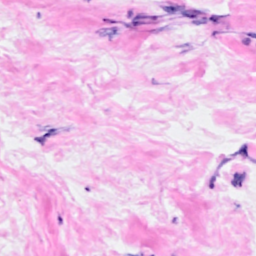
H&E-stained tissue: Breast